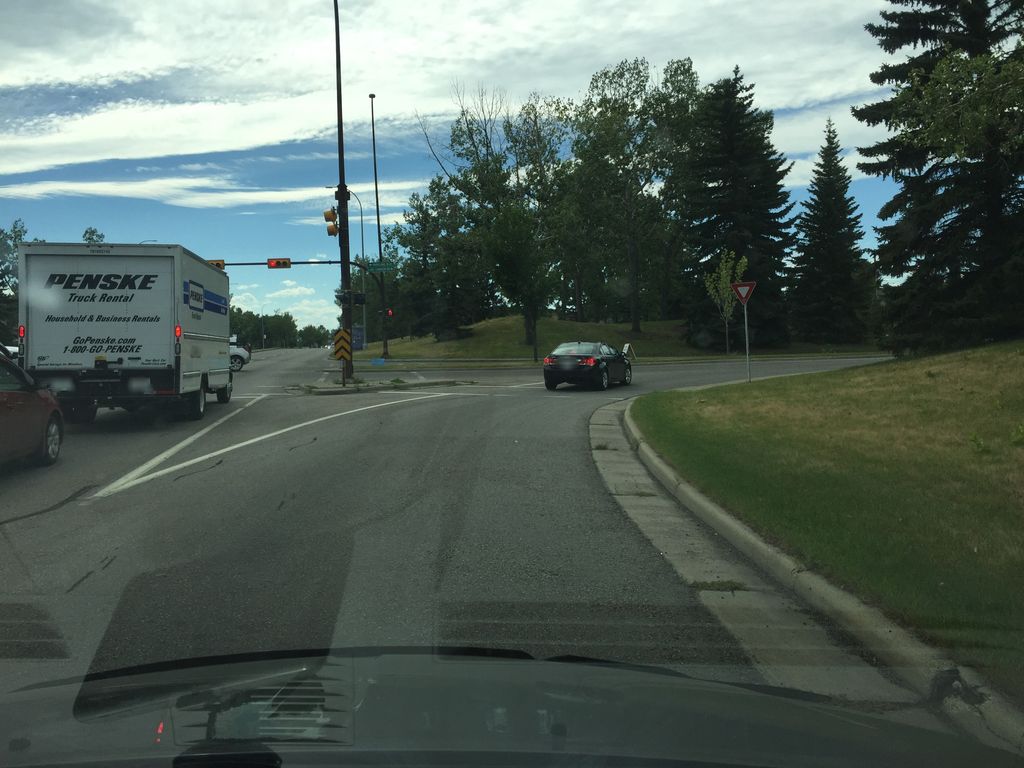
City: calgary